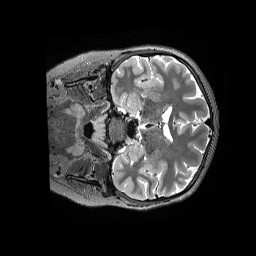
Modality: T2w
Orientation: coronal
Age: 18
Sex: female
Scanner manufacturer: siemens
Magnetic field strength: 3 T
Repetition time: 3.2 s
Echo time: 0.564 s